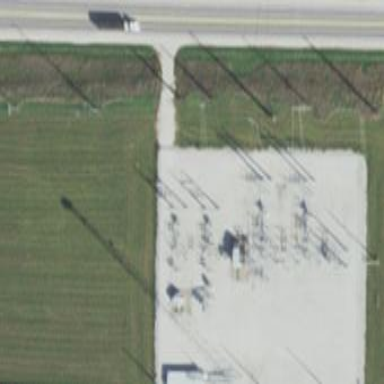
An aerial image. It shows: Outdoor power substation at the transmission level.